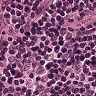
Metastatic tissue present: no